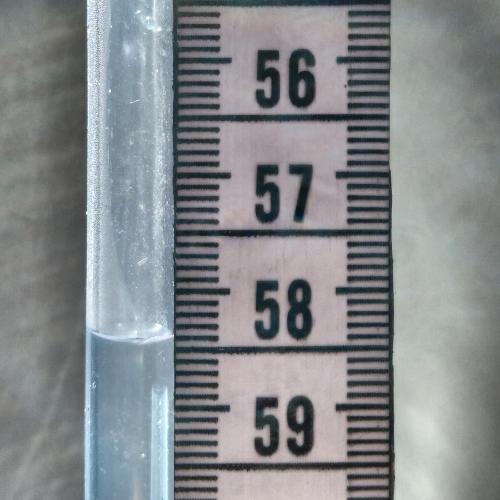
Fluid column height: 58.4 cm